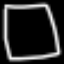
Label: square